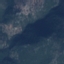
Land use / land cover class: HerbaceousVegetation